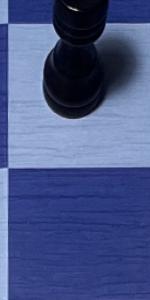
Label: Empty